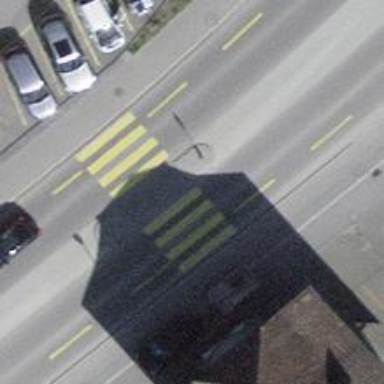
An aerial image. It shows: Uncontrolled zebra crossing with marked island on the road.